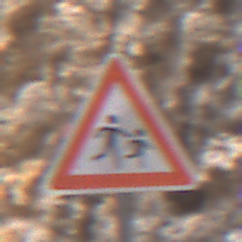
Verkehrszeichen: KinderLinks
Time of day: Midday
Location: Outdoor (Urban)
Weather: PartlyCloudy
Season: NotSpecified
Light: Natural